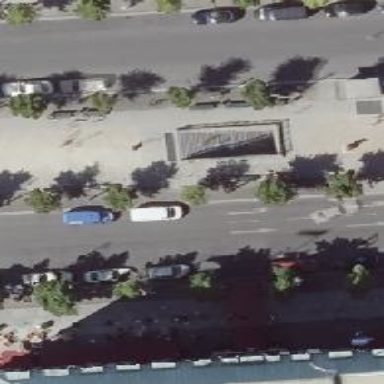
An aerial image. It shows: Subway entrance.